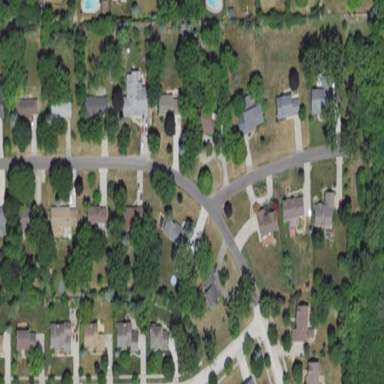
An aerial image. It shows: This residential area consists of single-family homes.